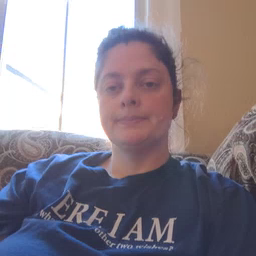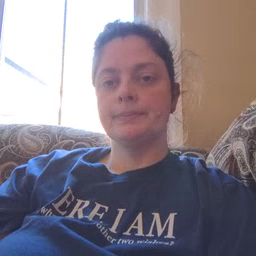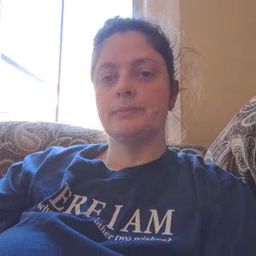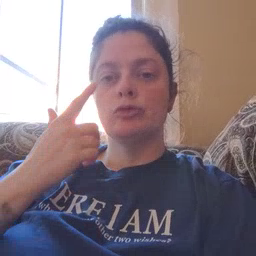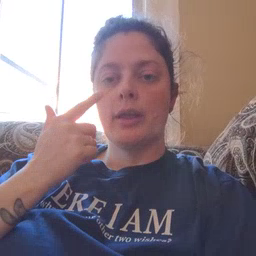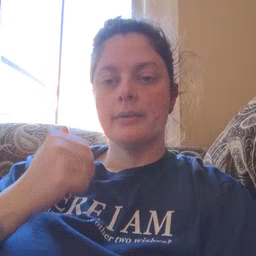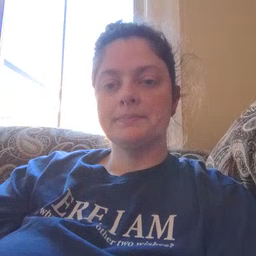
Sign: cry